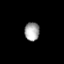
Tissue: prostate
Cell type: Epithelial cells
Senescence score: 0.3061
Nuclear area (px): 268
Mean DAPI intensity: 166.104